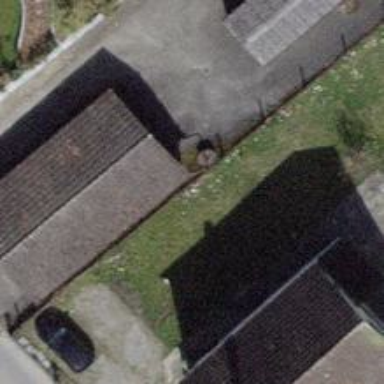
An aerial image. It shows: Garage.